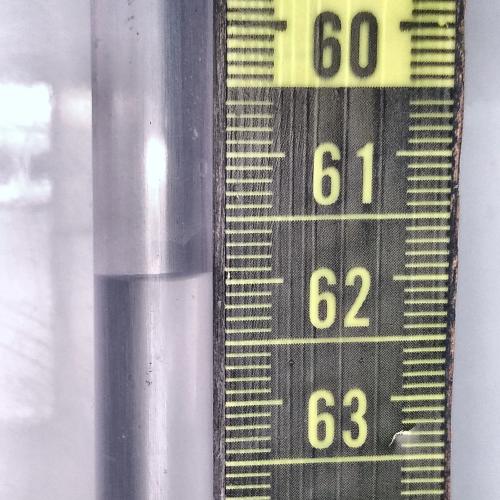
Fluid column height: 61.9 cm